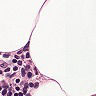
Metastatic tissue present: no